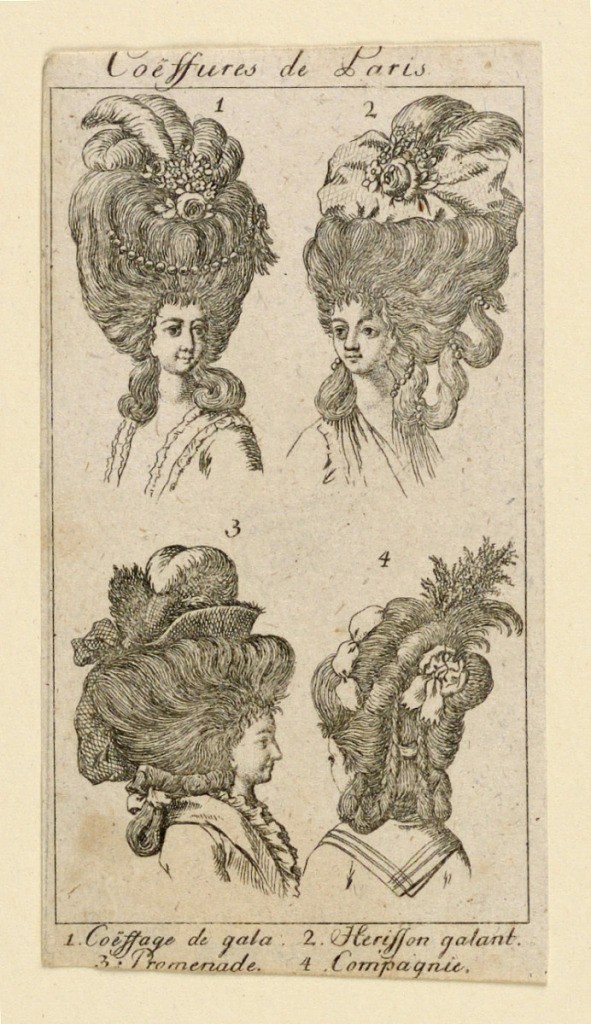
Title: Ladies' Fashion: Hairdressing and Hats
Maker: Johann August Rossmassler, German, 1752 - 1783
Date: ca. 1770-1780
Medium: Engraving on paper
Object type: Print
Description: Illustration of groups of four heads showing hairdressing and hats worn by French, German, and English ladies.